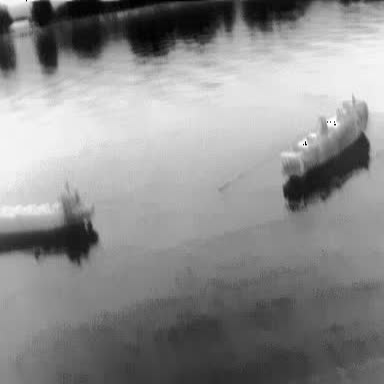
There is a container_ship in the infrared image.